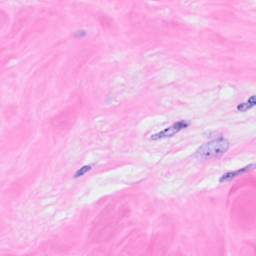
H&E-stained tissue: Breast